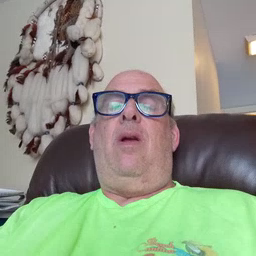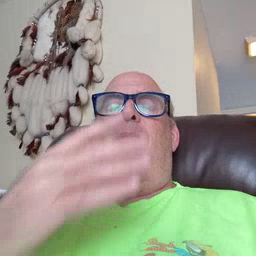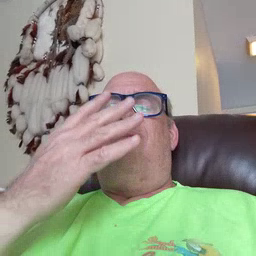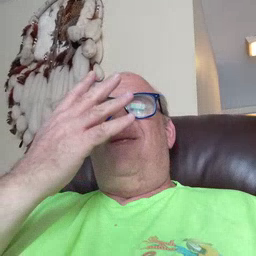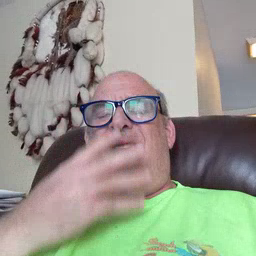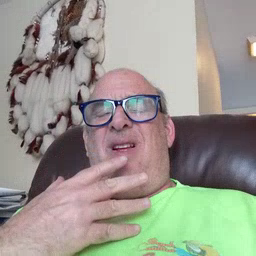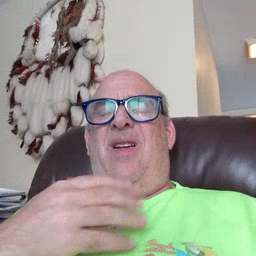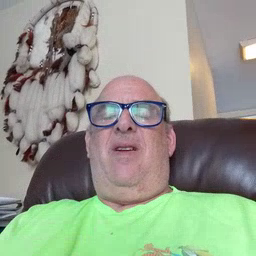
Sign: sad